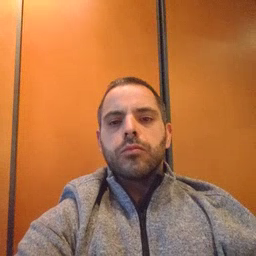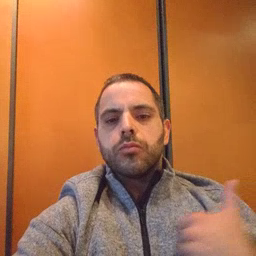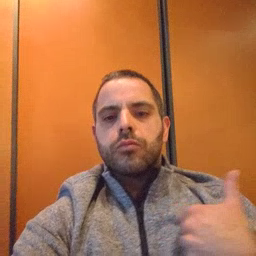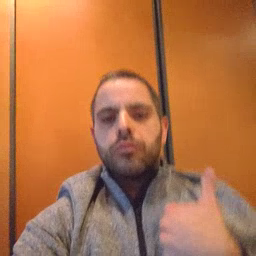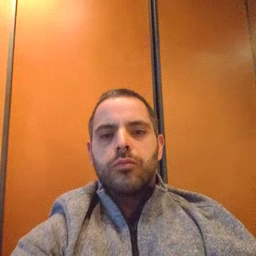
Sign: animal